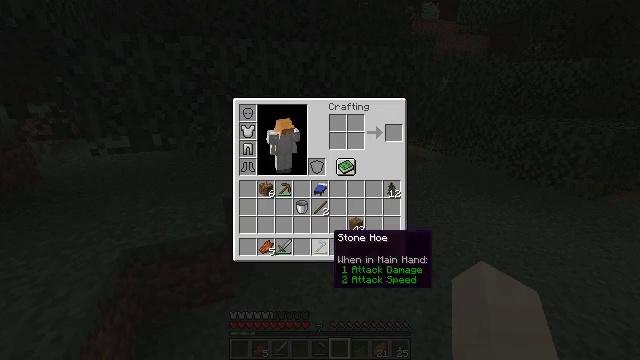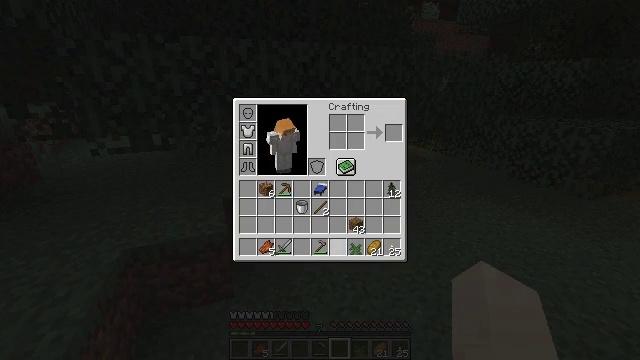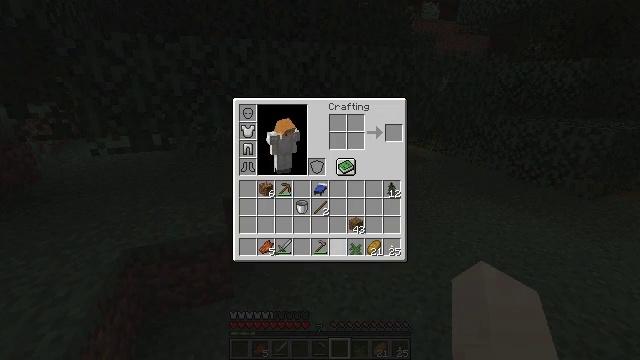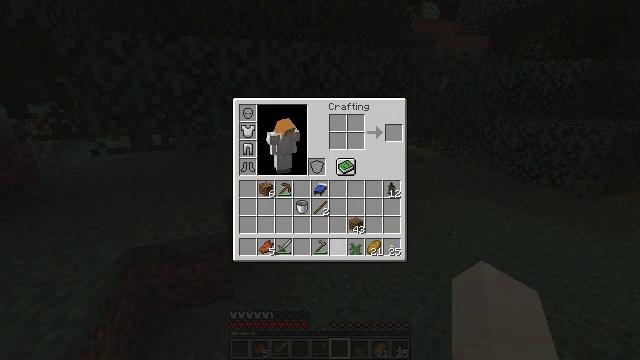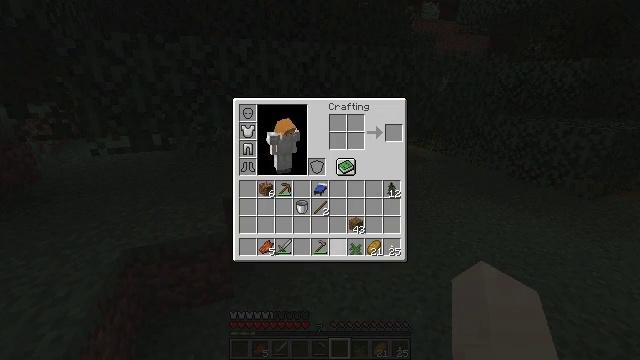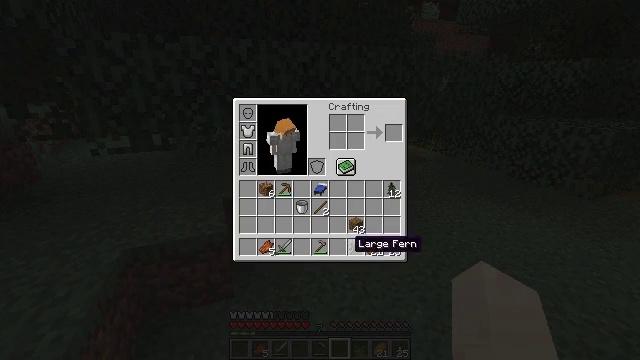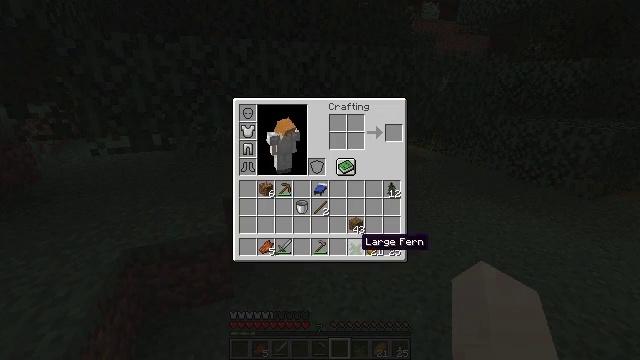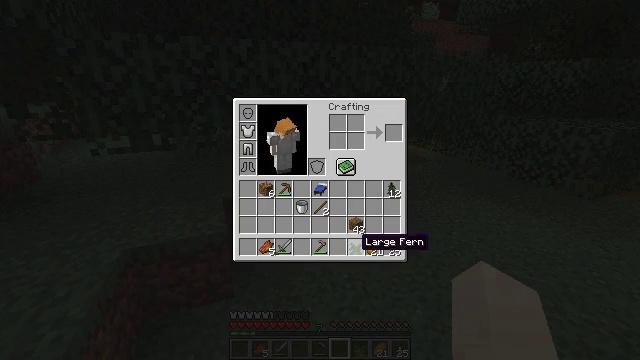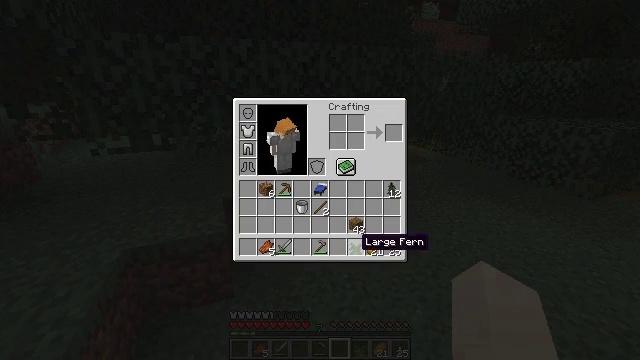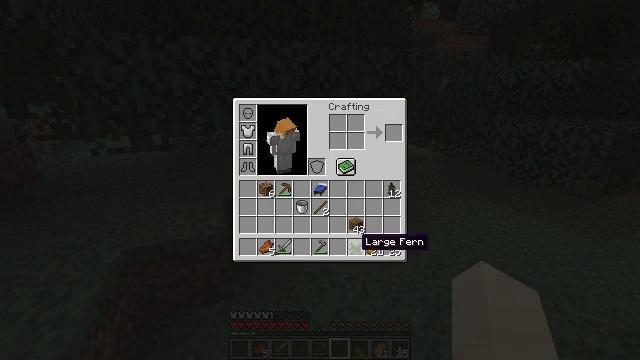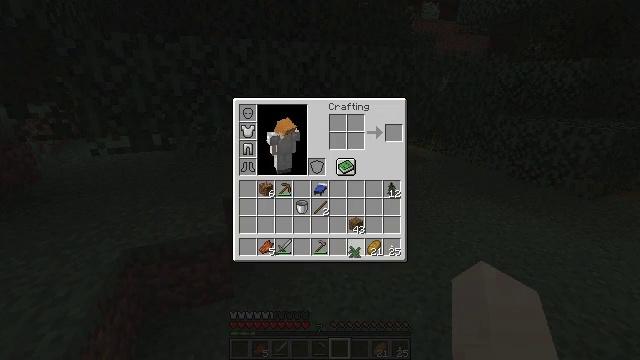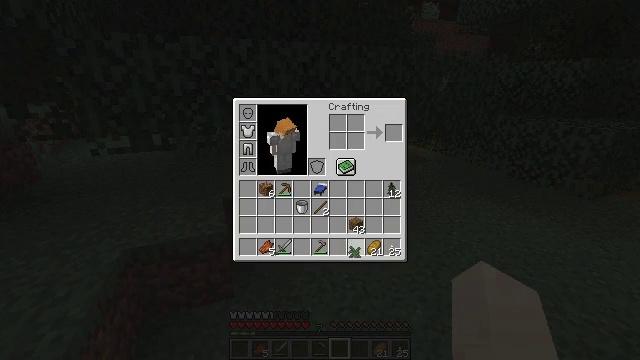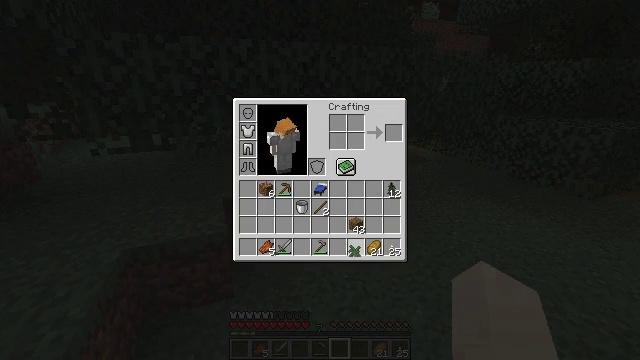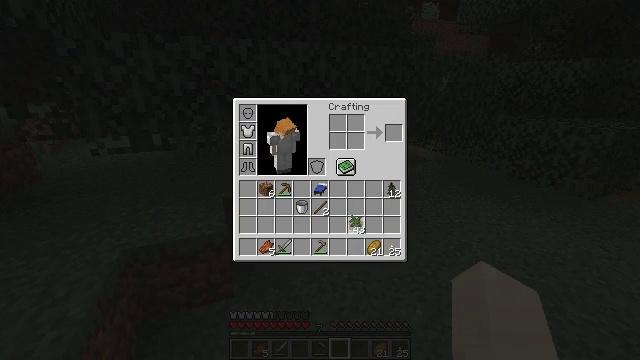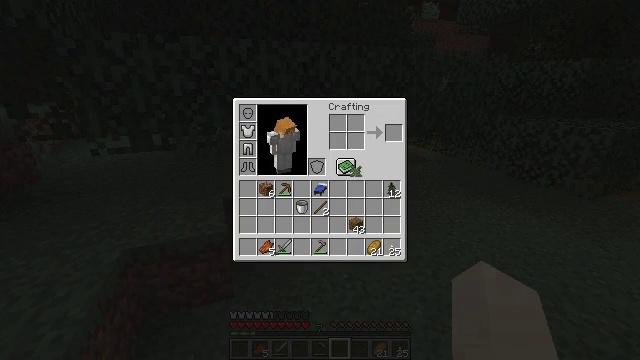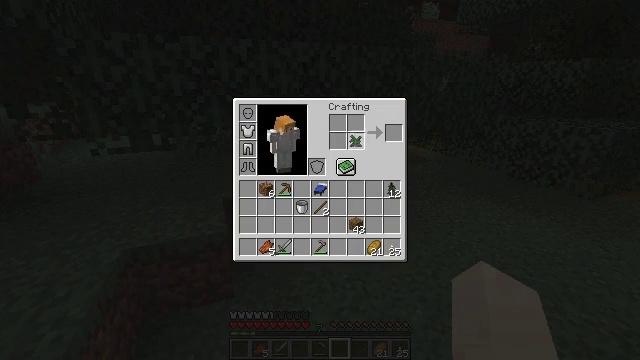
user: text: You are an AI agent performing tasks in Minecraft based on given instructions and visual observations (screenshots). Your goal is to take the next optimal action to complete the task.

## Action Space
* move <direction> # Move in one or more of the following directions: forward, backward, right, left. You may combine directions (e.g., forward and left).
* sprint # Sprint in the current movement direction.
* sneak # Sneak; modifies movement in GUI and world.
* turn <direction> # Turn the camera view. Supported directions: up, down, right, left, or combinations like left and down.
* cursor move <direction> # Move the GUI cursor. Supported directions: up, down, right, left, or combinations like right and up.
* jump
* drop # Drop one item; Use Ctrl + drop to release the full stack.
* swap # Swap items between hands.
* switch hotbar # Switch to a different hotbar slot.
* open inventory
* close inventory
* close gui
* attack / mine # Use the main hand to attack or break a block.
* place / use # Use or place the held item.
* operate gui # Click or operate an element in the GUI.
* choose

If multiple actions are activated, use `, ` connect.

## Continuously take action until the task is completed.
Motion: motion action
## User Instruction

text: Drop a large fern.
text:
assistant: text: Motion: no_op
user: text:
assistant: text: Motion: no_op
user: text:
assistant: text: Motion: no_op
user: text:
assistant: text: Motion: no_op
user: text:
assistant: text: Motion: cursor move right
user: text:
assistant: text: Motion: no_op
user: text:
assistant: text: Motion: no_op
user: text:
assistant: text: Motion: no_op
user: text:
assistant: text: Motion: no_op
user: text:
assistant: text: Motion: operate gui
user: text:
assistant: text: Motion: operate gui
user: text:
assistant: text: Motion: operate gui
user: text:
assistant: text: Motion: cursor move up
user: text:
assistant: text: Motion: cursor move up
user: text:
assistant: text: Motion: cursor move up
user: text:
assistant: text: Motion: cursor move up
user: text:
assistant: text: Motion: cursor move up
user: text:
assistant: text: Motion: cursor move up
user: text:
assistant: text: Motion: no_op
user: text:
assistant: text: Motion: no_op
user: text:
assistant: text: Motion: operate gui
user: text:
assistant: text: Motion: operate gui
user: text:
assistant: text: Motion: operate gui
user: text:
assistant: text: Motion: no_op
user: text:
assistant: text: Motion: no_op
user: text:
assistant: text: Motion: close inventory
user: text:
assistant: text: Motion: close inventory
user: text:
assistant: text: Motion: close inventory
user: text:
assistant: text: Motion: no_op